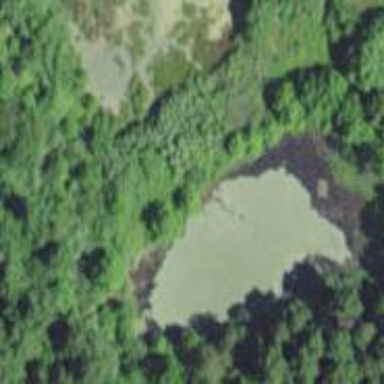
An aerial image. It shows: Serene pond surrounded by nature.